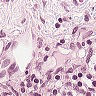
Metastatic tissue present: no